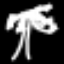
Label: palm tree